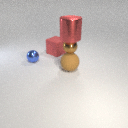
small brown metal sphere below large red metal cylinder